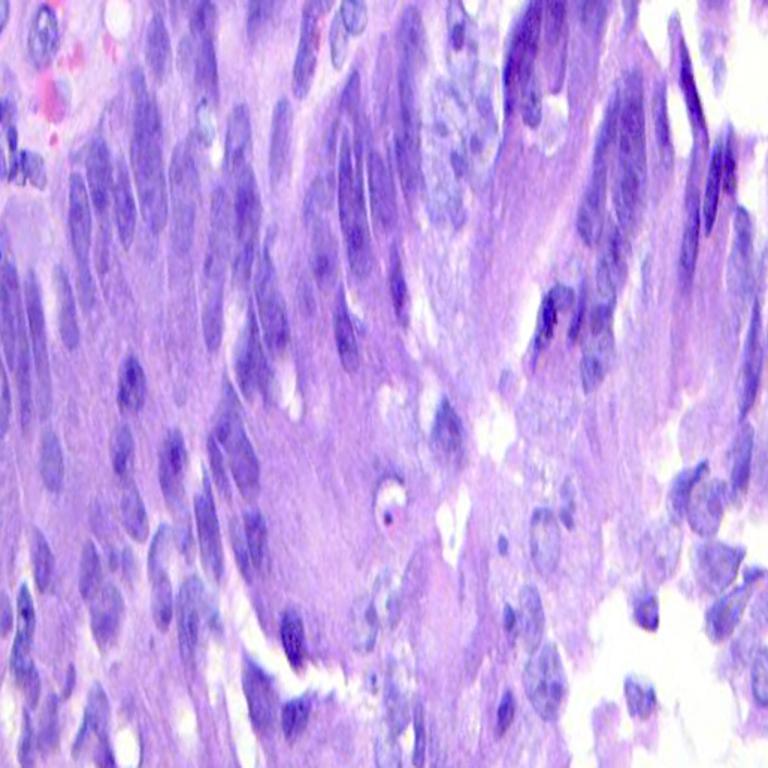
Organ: colon
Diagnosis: adenocarcinomas